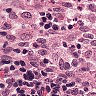
Metastatic tissue present: no